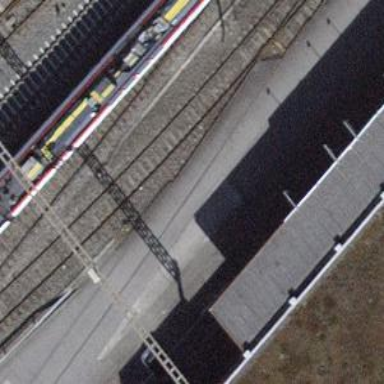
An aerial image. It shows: Single-track railway spur.